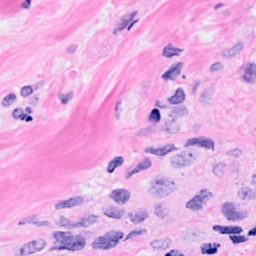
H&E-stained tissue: Breast